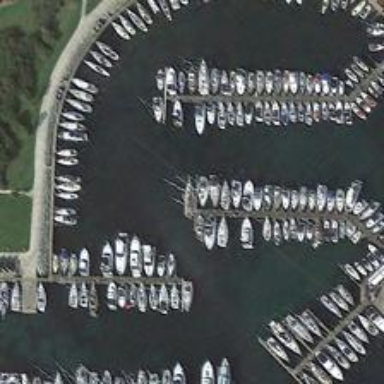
Many boats are orderly in a port near several green trees .